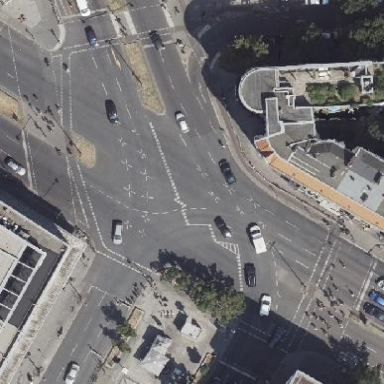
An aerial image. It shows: Junction.